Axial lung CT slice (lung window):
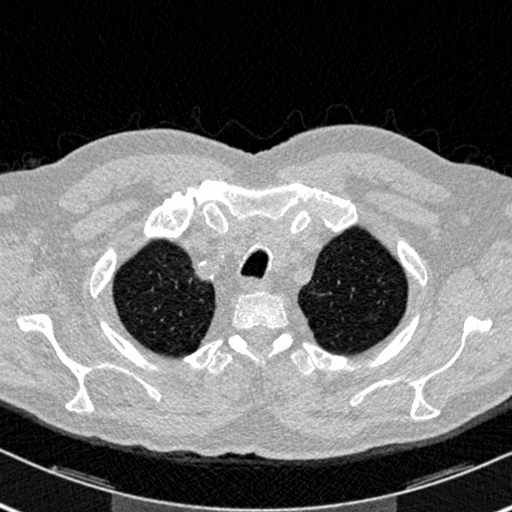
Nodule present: no